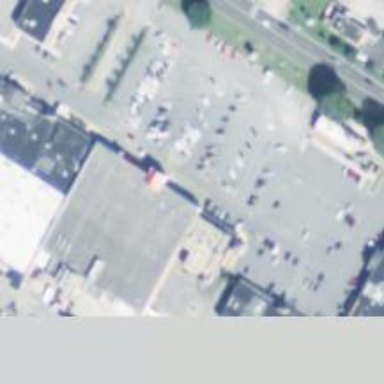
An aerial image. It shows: Supermarket.